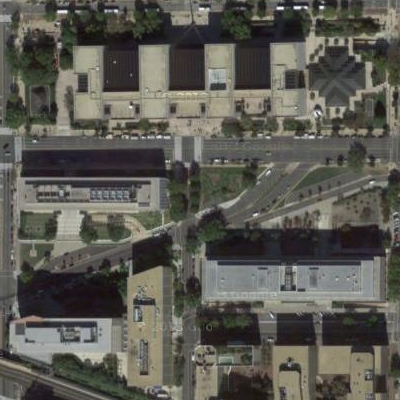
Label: Industry